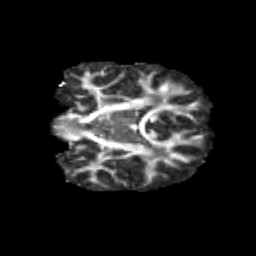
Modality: FA
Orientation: coronal
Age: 13
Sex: male
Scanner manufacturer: siemens
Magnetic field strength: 3 T
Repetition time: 3.8 s
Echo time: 0.07 s